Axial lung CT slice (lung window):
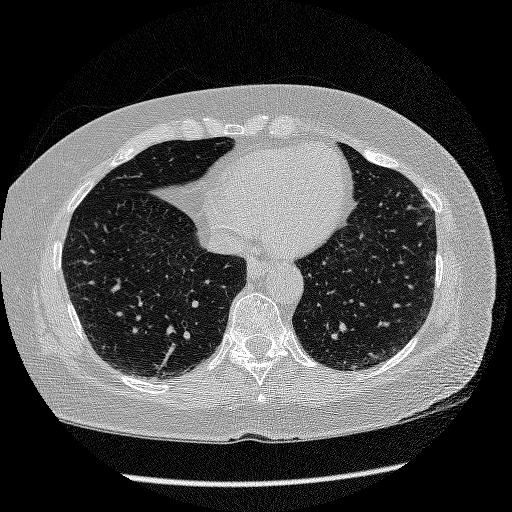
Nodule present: no